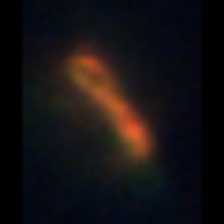
Taxon: Pennate
Group: Diatoms